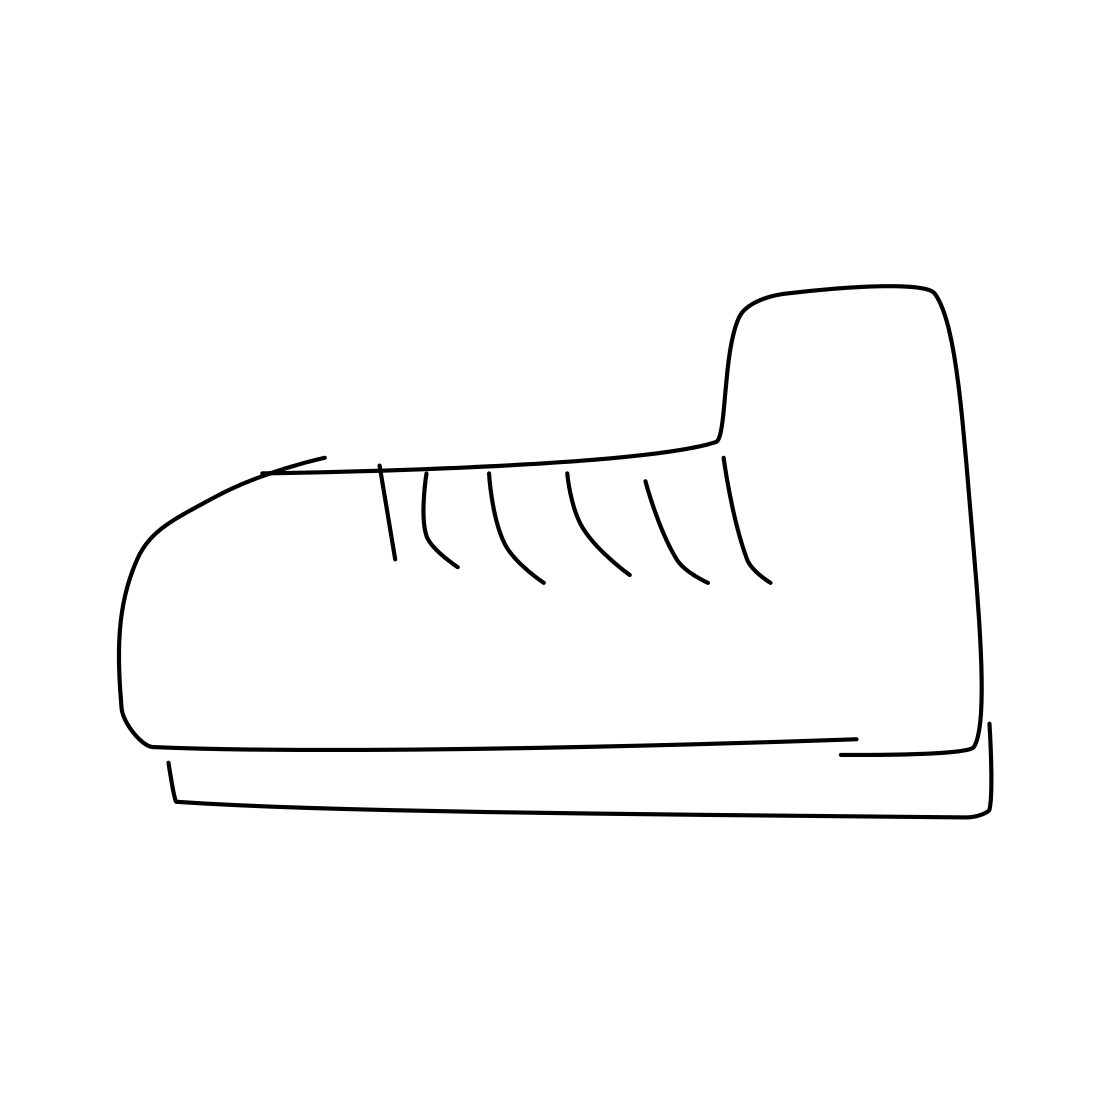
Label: shoe